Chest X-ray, PA view. Patient: 60 years old, sex F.
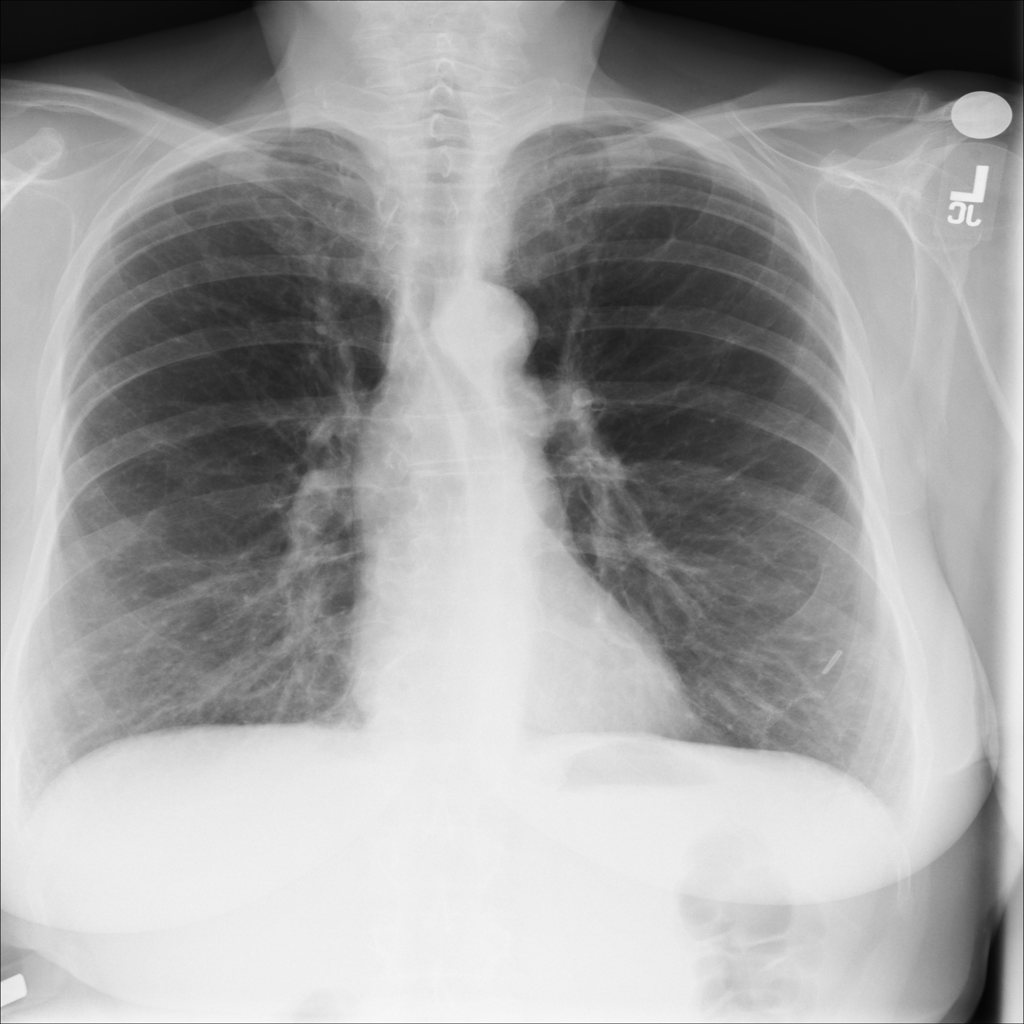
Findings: No Finding